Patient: sex F, age 70
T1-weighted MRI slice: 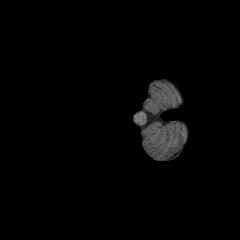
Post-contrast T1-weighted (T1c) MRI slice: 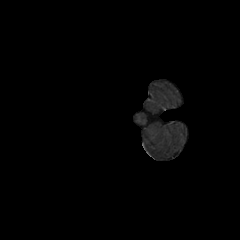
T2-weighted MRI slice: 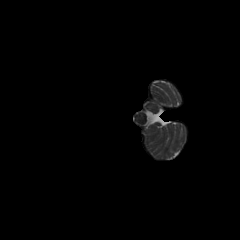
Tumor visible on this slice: no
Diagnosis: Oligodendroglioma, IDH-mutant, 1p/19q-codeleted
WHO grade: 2